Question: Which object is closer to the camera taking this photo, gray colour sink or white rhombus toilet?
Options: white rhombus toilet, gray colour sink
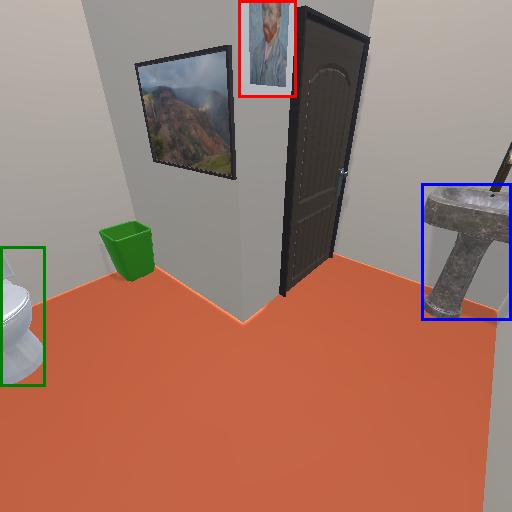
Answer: white rhombus toilet